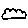
Label: cloud